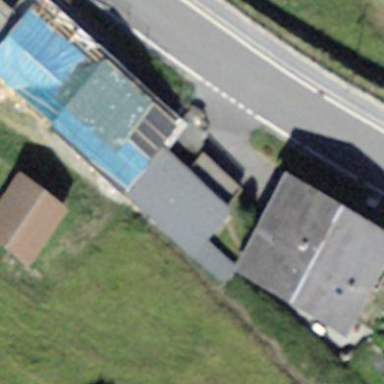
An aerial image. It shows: Garage building.